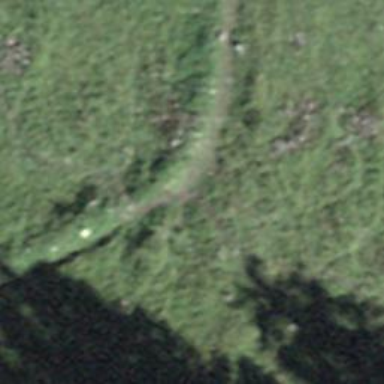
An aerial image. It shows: Path.